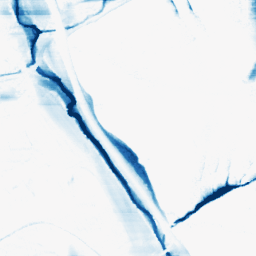
Category: morphological
Decomposition family: morphological_rect
Decomposition parameters: operation: closing
width: 50
height: 5
Upsampling method: sinc_hamming
Upsampling parameters: scale: 8
kernel_size: 16
Upsampling scale: 8